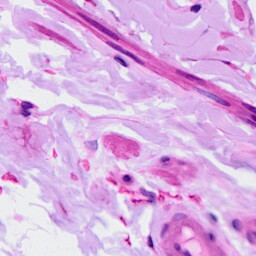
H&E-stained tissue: Ovarian